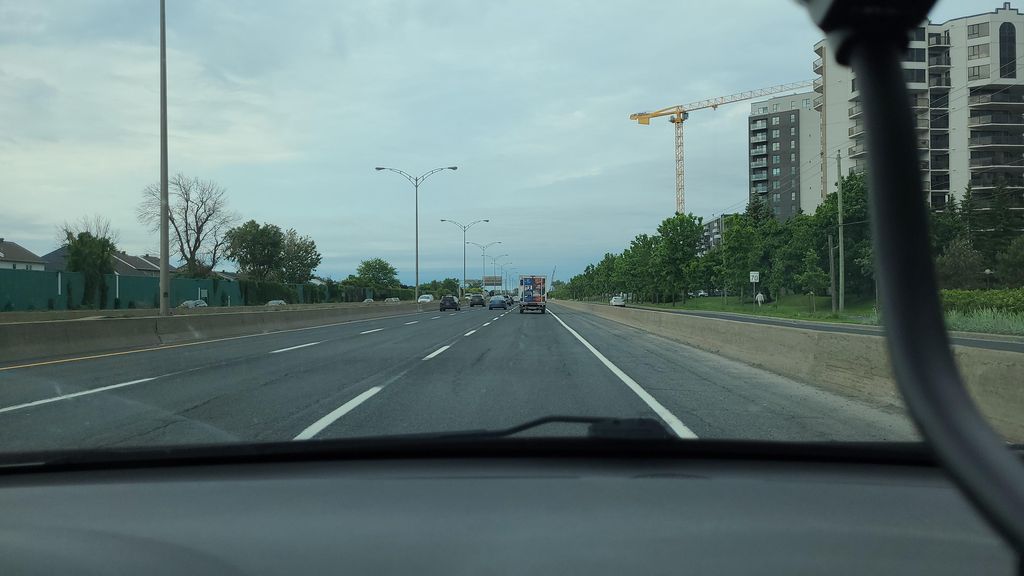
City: montreal